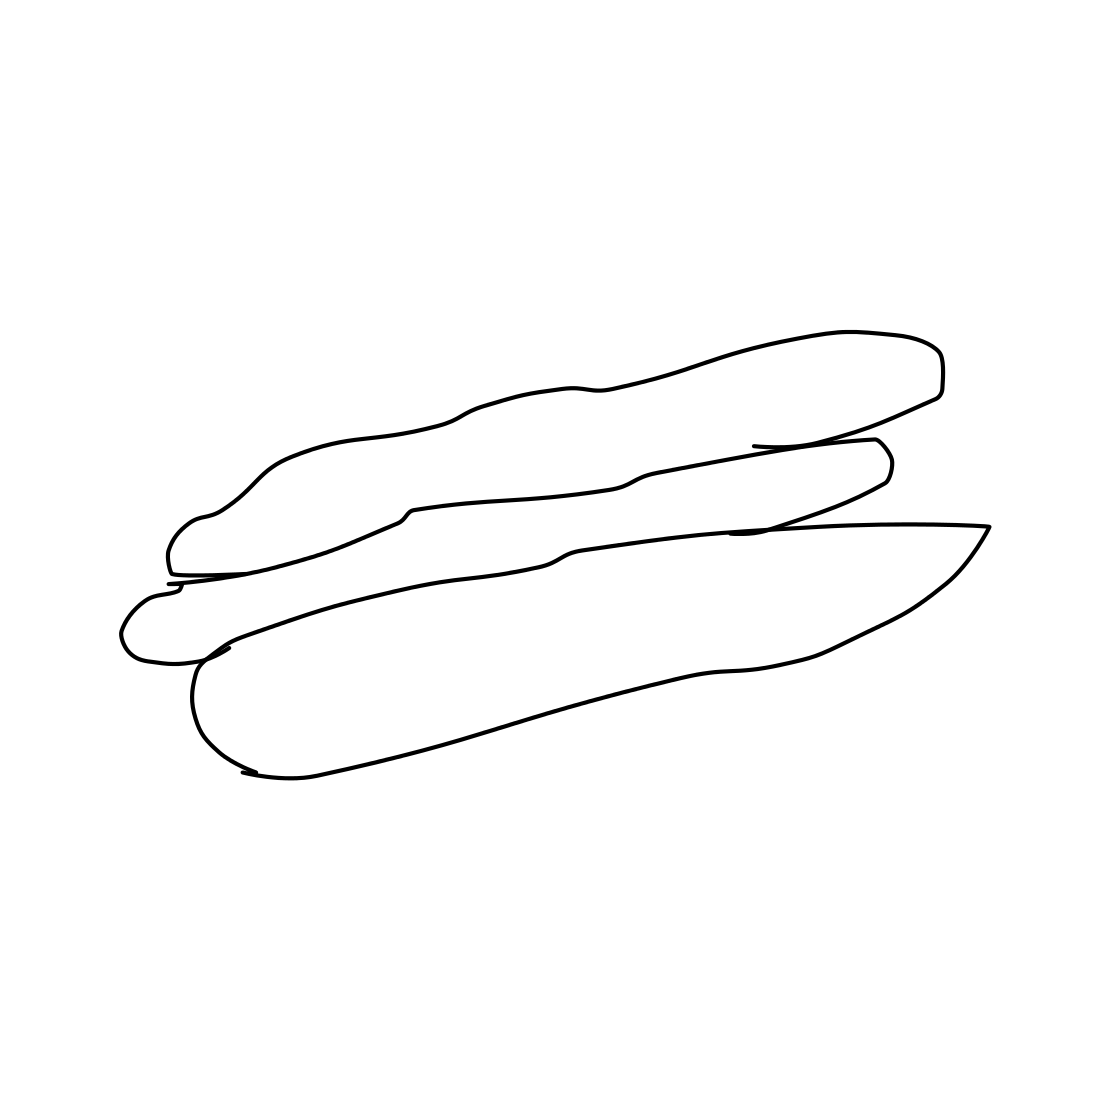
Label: hot-dog